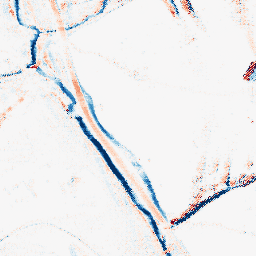
Category: morphological
Decomposition family: morphological_rect
Decomposition parameters: operation: average
width: 10
height: 3
Upsampling method: regularized
Upsampling parameters: scale: 4
lambda_reg: 0.1
Upsampling scale: 4